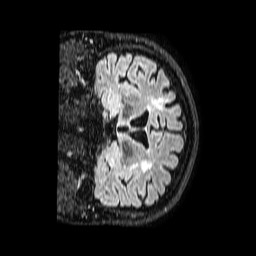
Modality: FLAIR
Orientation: coronal
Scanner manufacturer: philips
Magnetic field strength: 1.5 T
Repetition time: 4.8 s
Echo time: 0.3 s